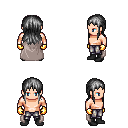
a pixel art fantasy rpg character, male body template, human, light skin, gray cape, metal pants, gray unkempt hairstyle, gold gloves, black shoes, four views (front, back, left, right), 2x2 character sprite sheet, small pixel art, hard edges, no anti-aliasing